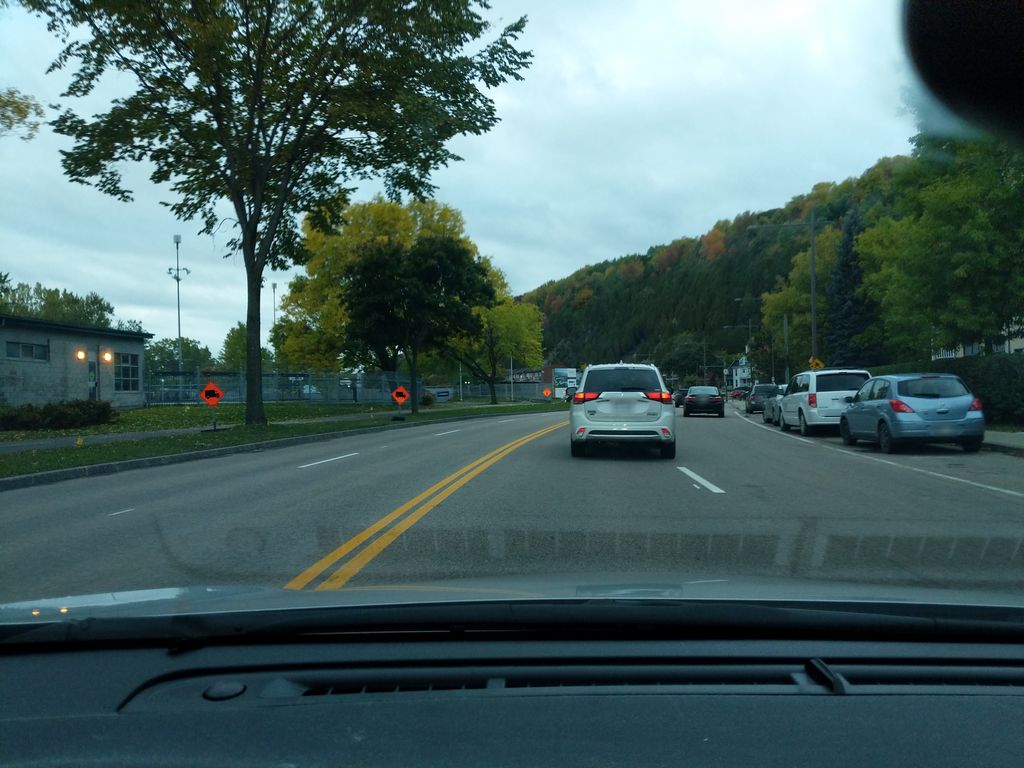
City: quebec_city